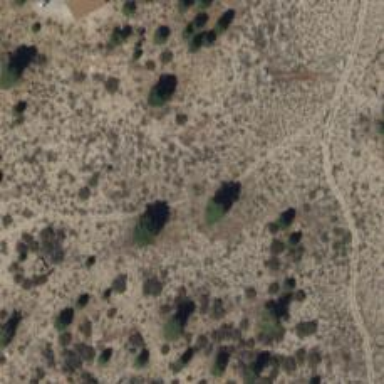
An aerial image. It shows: Path.